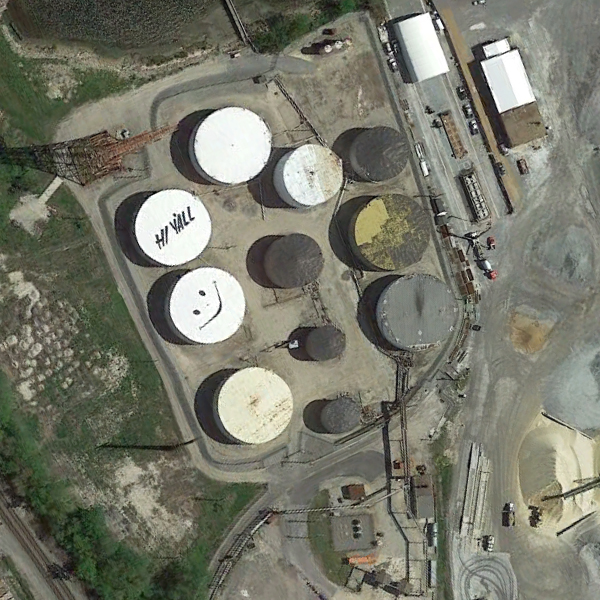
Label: StorageTanks